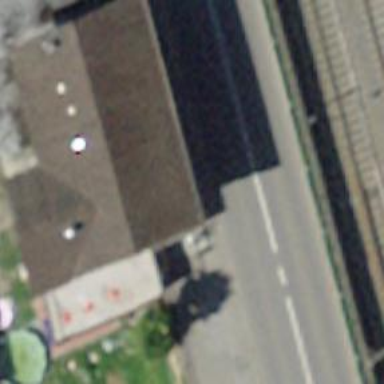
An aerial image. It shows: Restaurant.